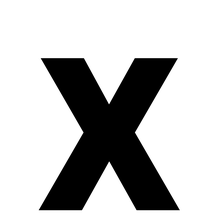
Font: Roboto_Bold